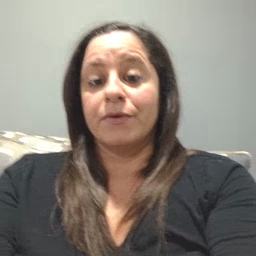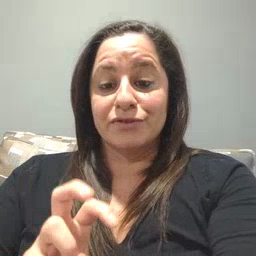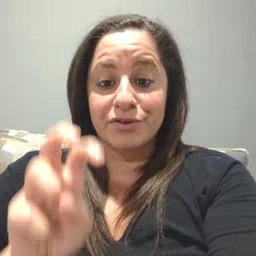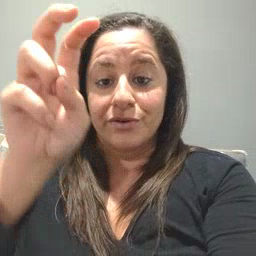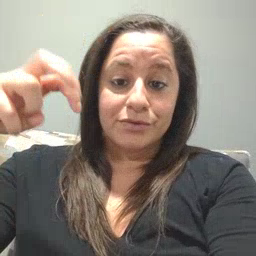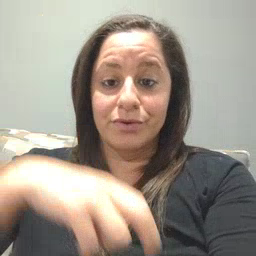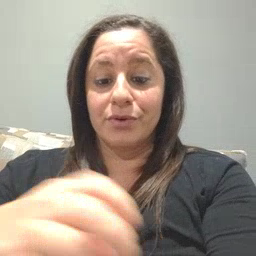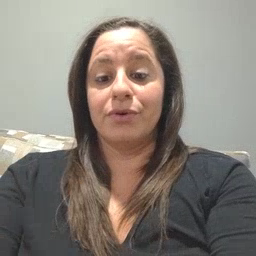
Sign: stairs